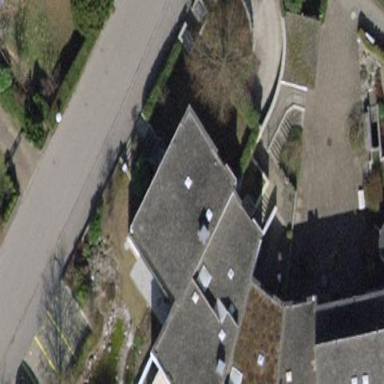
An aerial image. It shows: Terrace building.